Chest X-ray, PA view. Patient: 58 years old, sex F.
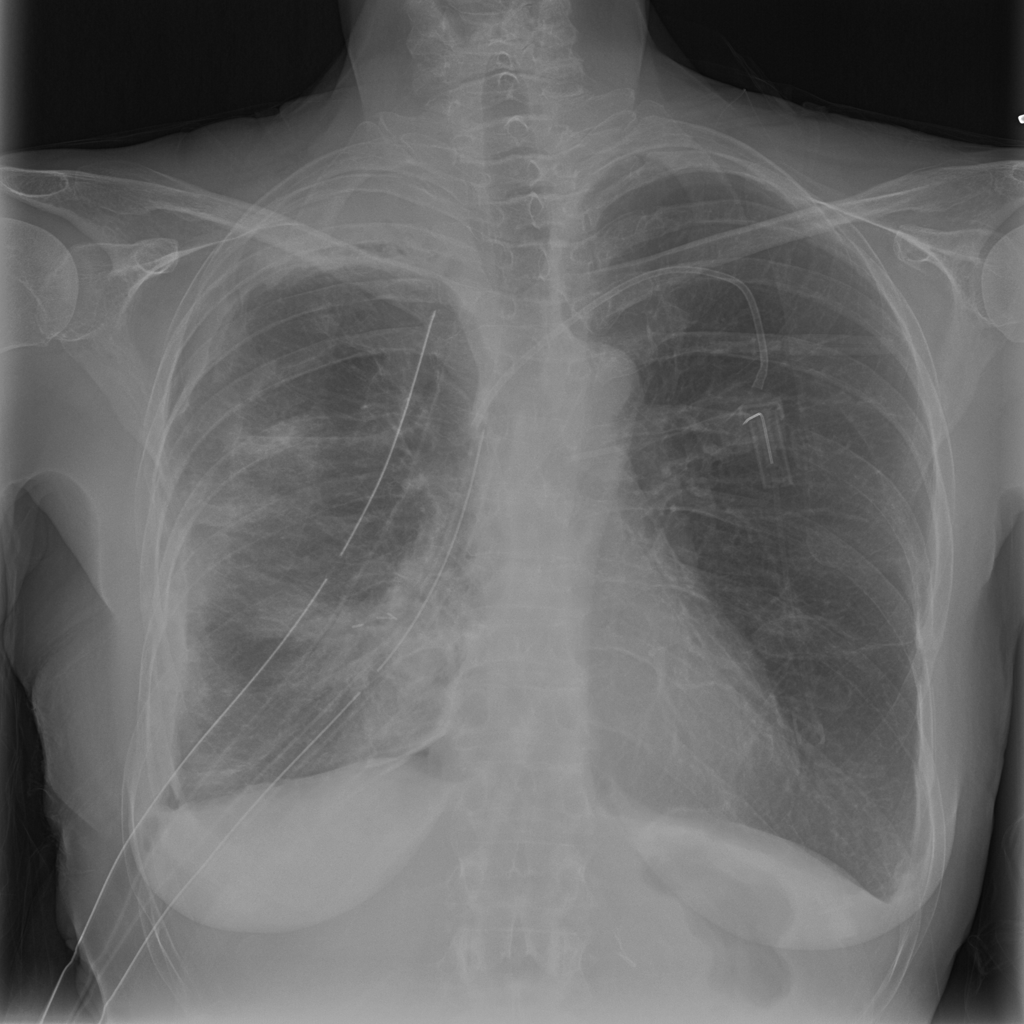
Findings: Pleural_Thickening, Pneumothorax